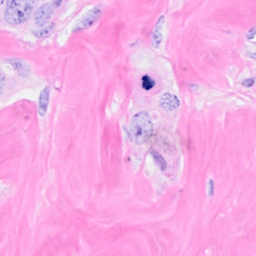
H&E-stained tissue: Breast